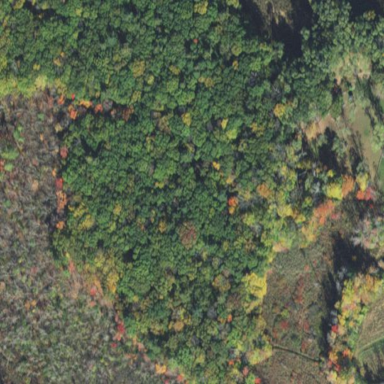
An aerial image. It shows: Forest area.